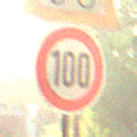
Verkehrszeichen: Geschwindigkeit100
Zusatzzeichen oben: RadverkehrLinks
Umgebung: Outdoor, Suburban
Tageszeit: SunriseSunset
Wetter: Clear
Licht: Natural
Jahreszeit: NotSpecified
Kontrast: HighContrast